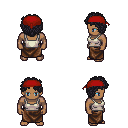
a pixel art fantasy rpg character, male body template, human, dark skin, white pirate shirt, robe skirt, raven curly afro hairstyle, red bandana, four views (front, back, left, right), 2x2 character sprite sheet, small pixel art, hard edges, no anti-aliasing